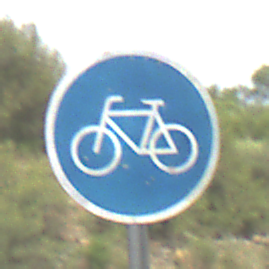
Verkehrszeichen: Radweg
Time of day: Midday
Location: Outdoor (Nature)
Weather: PartlyCloudy
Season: NotSpecified
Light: Natural